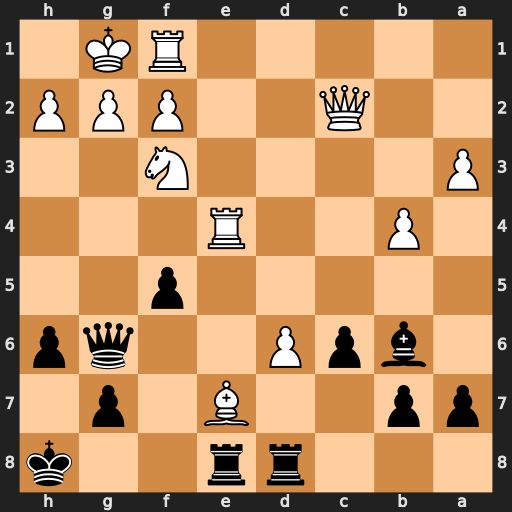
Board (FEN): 3rr2k/pp2B1p1/1bpP2qp/5p2/1P2R3/P4N2/2Q2PPP/5RK1
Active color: b
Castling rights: -
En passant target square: -
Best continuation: fxe4